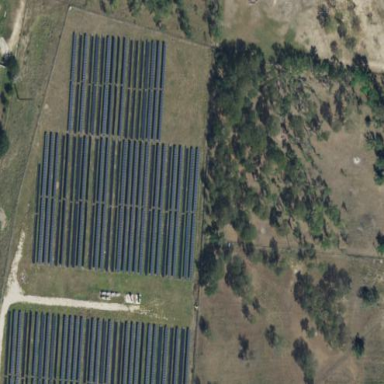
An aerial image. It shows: Solar power plant with photovoltaic technology generating electricity. The plant is enclosed by fence.